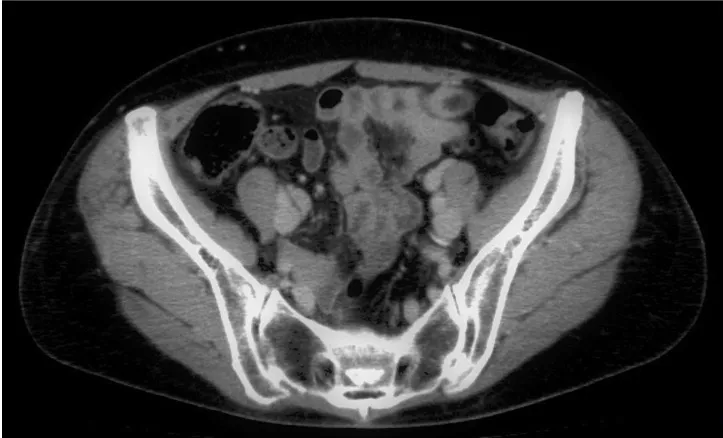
(b) No obvious recurrence or increase of lipoma have been observed in post-operative follow-up CT.
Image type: radiology (ct)